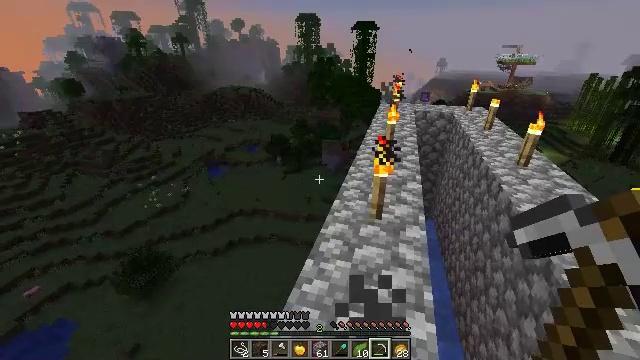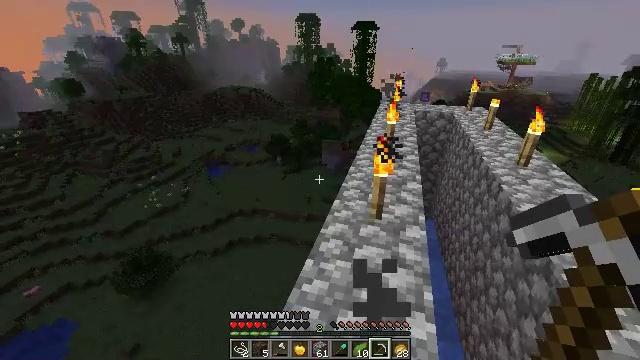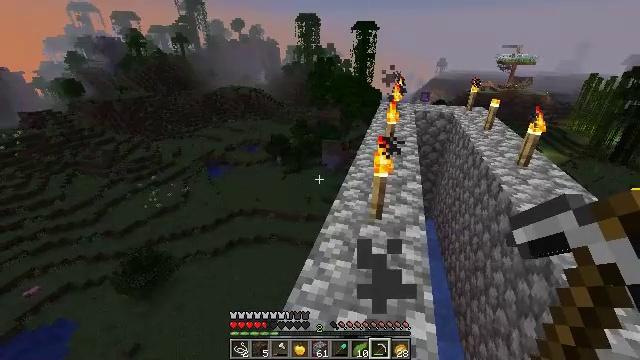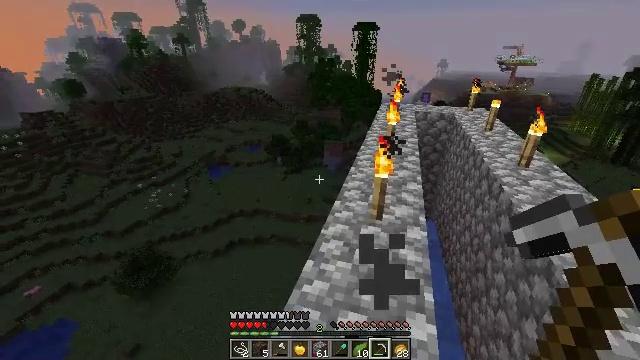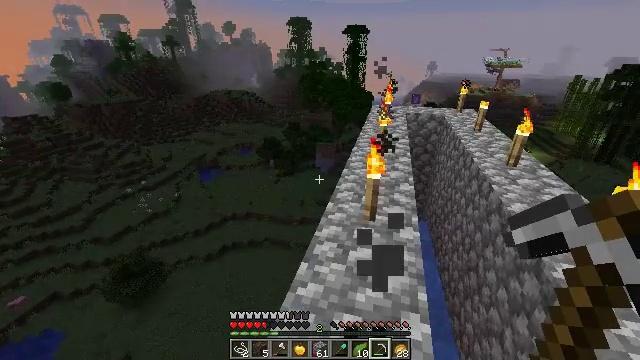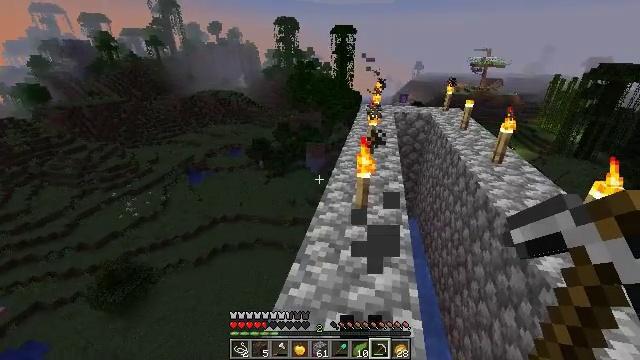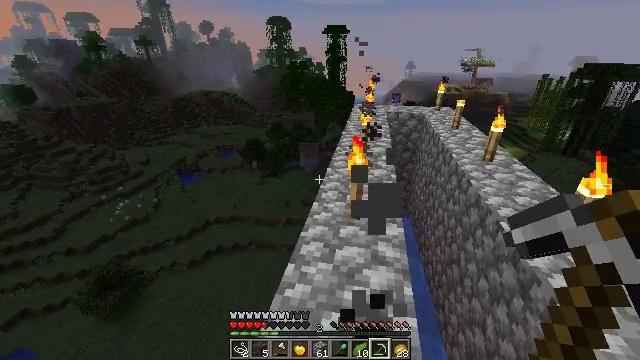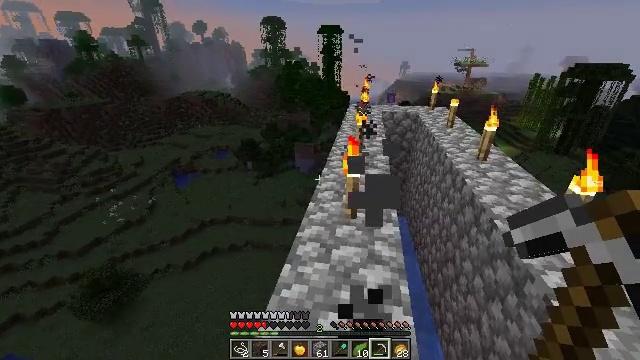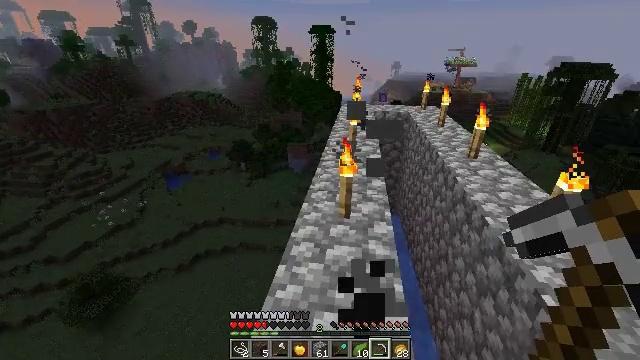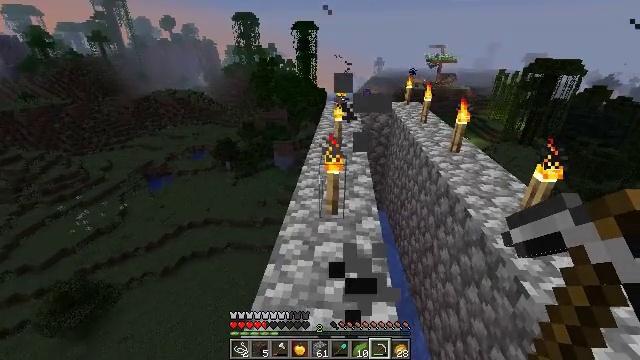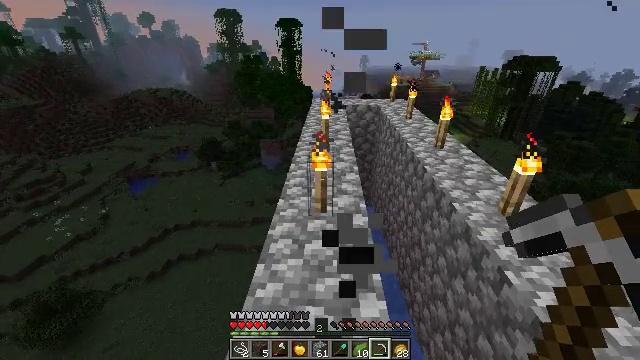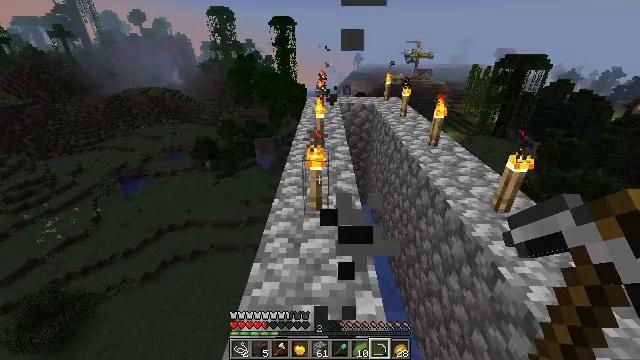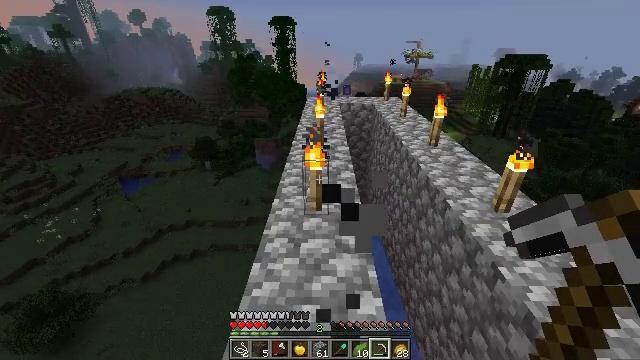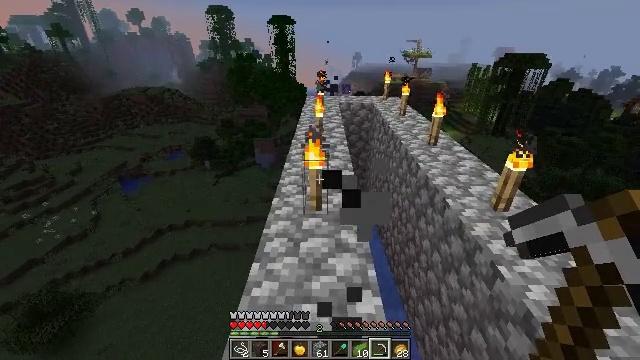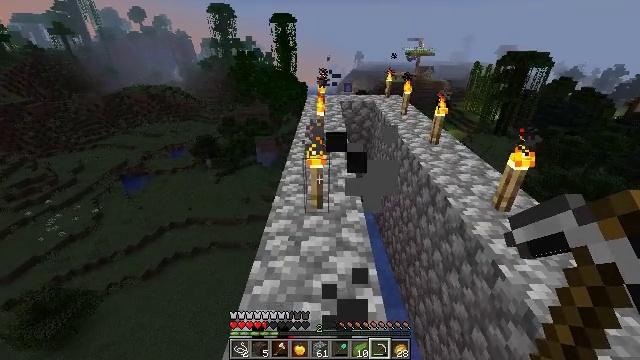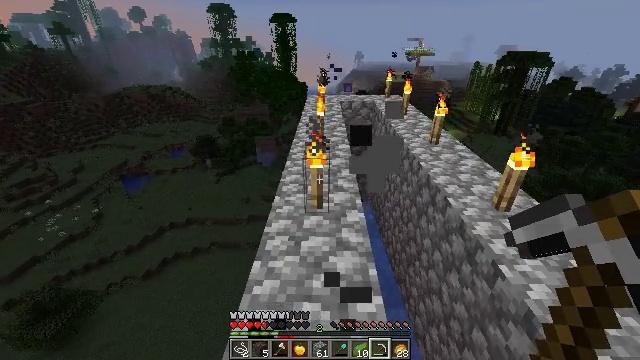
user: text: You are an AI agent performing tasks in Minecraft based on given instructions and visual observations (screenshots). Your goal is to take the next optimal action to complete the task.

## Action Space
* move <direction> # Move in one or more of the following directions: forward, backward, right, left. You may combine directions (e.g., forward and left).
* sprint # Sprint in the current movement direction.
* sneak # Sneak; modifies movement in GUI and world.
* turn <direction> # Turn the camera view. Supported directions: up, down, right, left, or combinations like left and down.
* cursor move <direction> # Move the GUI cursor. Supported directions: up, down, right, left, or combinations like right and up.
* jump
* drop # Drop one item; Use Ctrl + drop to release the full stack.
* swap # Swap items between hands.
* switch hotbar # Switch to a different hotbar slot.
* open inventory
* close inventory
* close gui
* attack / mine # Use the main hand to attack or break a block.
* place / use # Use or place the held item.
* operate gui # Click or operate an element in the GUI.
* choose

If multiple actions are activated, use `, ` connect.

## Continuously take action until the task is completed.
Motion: motion action
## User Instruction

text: Open a crafting table and craft the heavy weighted pressure plate.
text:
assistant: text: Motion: no_op
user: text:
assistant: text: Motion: no_op
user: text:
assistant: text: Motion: no_op
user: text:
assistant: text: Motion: turn right
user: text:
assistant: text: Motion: turn right
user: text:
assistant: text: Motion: turn right
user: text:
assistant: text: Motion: turn right
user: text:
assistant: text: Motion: turn right
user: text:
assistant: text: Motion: turn right
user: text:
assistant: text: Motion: turn right
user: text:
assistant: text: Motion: turn right
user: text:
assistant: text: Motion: no_op
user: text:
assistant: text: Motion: no_op
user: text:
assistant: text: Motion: no_op
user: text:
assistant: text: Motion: no_op
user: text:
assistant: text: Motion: move forward
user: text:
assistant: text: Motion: move forward
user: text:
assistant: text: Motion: move forward
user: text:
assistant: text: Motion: move forward
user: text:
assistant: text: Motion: move forward
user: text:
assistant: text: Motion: move forward
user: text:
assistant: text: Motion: move forward
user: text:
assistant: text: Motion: move forward
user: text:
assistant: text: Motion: move forward
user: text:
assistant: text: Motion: move forward
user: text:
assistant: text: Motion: move forward
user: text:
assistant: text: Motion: move forward
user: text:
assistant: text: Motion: move forward
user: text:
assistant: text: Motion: move forward
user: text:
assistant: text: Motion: move forward